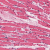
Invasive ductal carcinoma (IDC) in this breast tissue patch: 0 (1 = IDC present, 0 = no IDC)